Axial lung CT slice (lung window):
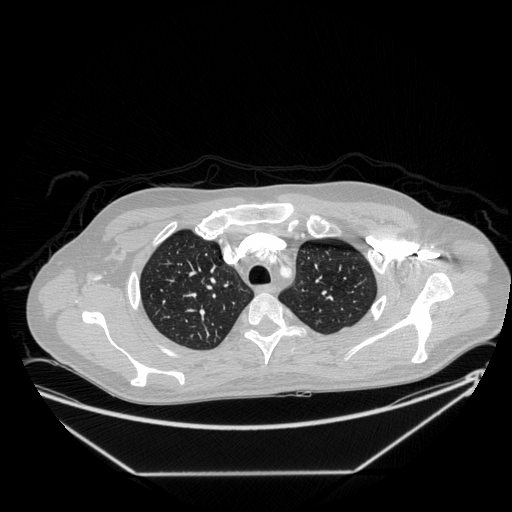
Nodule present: no